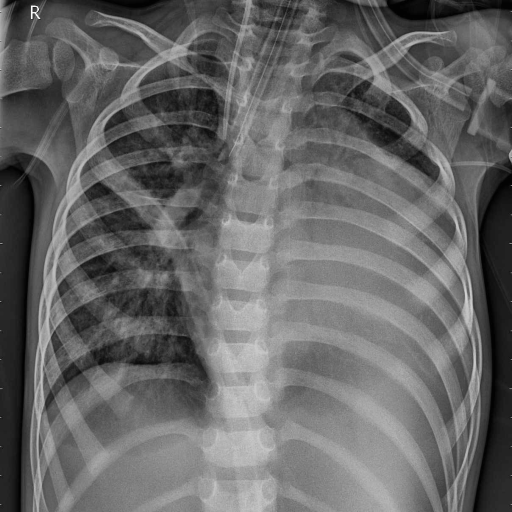
Finding: PNEUMONIA